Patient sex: F
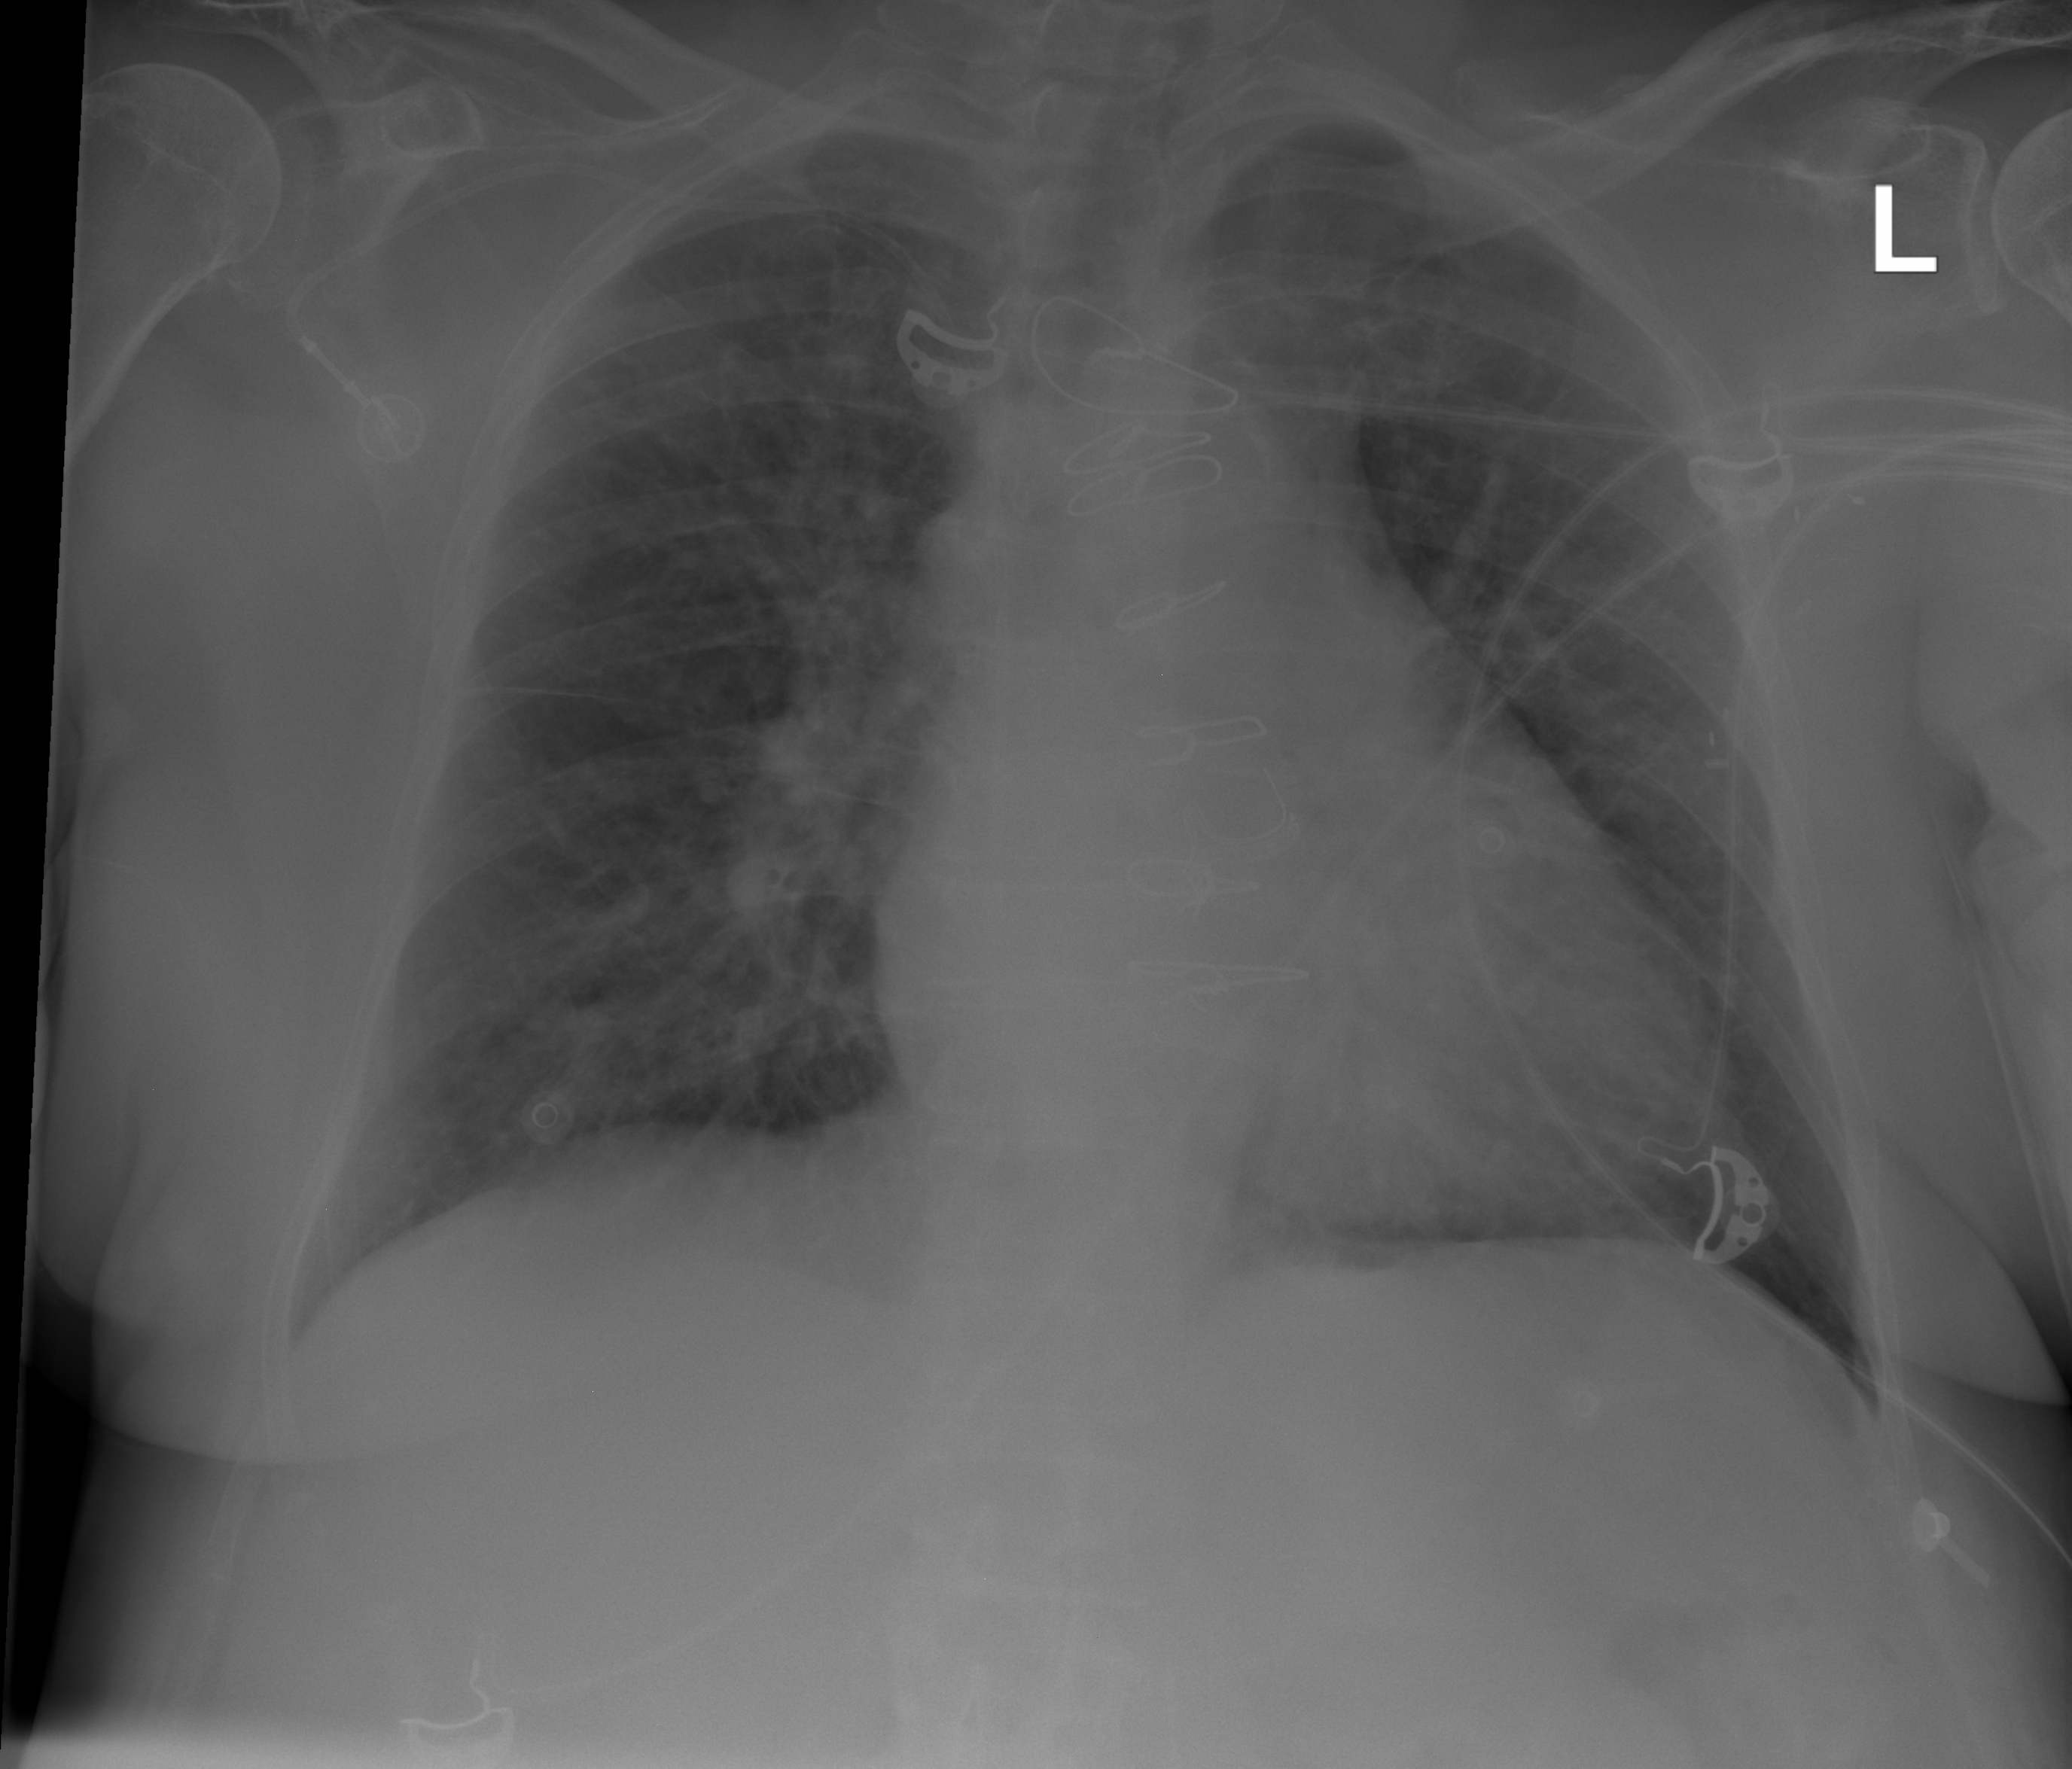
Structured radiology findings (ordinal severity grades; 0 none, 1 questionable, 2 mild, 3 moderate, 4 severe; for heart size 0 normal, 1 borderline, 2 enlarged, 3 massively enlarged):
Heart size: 0
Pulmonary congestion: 2
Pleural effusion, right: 0
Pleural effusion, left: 0
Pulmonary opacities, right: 0
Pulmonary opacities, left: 0
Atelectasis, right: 0
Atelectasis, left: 0